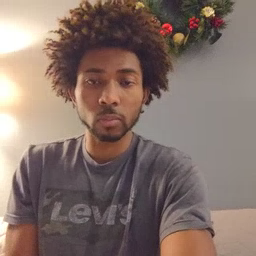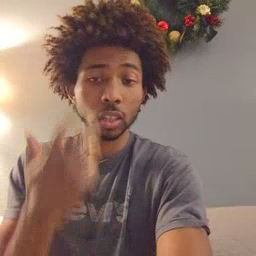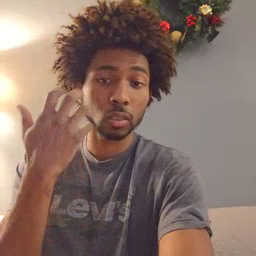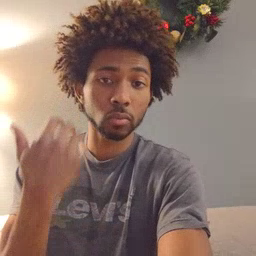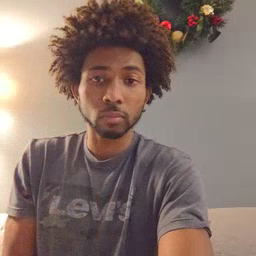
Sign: tiger